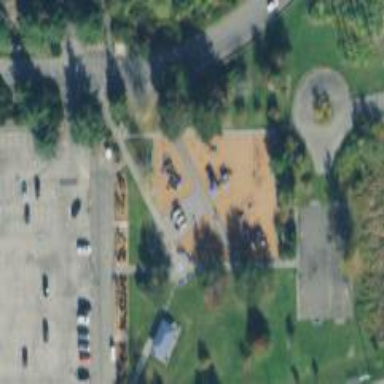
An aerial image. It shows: Playground with springy equipment.